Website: home-depot
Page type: customer-info-address
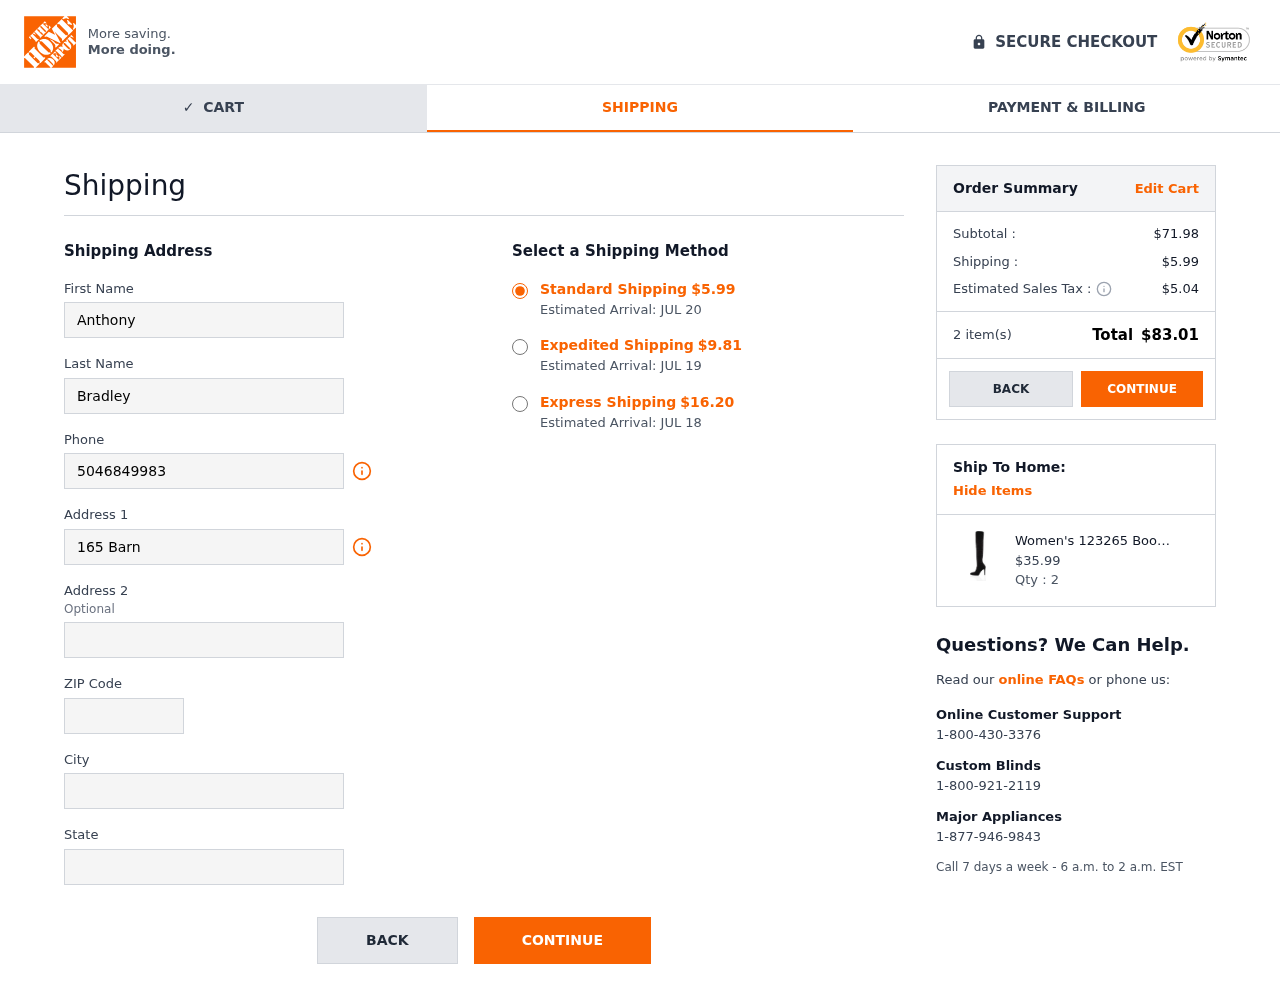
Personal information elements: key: PII_CITY
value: South Andrea
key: PII_FIRSTNAME
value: Anthony
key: PII_LASTNAME
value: Bradley
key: PII_PHONE
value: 5046849983
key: PII_POSTCODE
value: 87913
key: PII_STATE
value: Arizona
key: PII_STREET
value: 165 Barnes Stream
Product elements: key: PRODUCT1_NAME
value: Women's 123265 Boots, Black, 7 UK
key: PRODUCT1_PRICE
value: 35.99
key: PRODUCT1_QUANTITY
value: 2
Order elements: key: ORDER_SHIPPING_COST
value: $5.99
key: ORDER_DELIVERY_DATE
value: Estimated Arrival: JUL 20
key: ORDER_SHIPPING_COST_EXPEDITED
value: $9.81
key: ORDER_DELIVERY_DATE_EXPEDITED
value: Estimated Arrival: JUL 19
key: ORDER_SHIPPING_COST_EXPRESS
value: $16.20
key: ORDER_DELIVERY_DATE_EXPRESS
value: Estimated Arrival: JUL 18
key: ORDER_SUBTOTAL
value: $71.98
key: ORDER_TAX
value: $5.04
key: ORDER_NUM_ITEMS
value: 2 item(s)
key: ORDER_TOTAL
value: $83.01